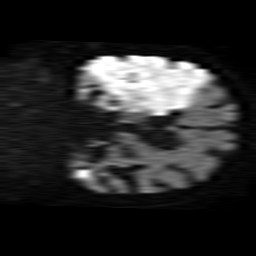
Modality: TRACE
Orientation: coronal
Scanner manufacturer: philips
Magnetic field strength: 1.5 T
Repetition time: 3.692 s
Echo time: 0.09411 s